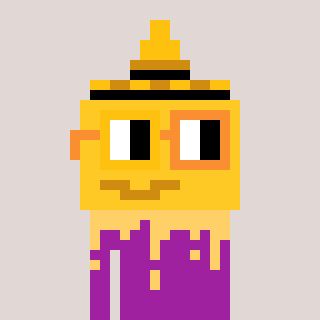
a pixel art character with square yellow and orange glasses, a mustard-shaped head and a magenta-colored body on a warm background